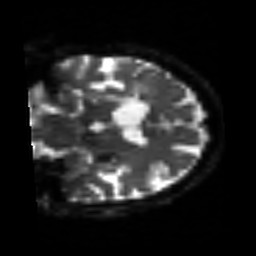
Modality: sbref
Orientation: coronal
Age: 75
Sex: female
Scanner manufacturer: siemens
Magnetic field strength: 3 T
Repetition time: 3.2 s
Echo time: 0.081 s